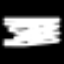
Label: octagon